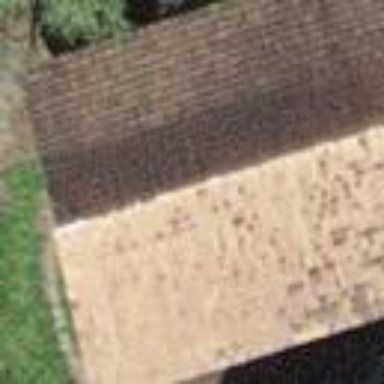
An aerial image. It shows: Rural barn.